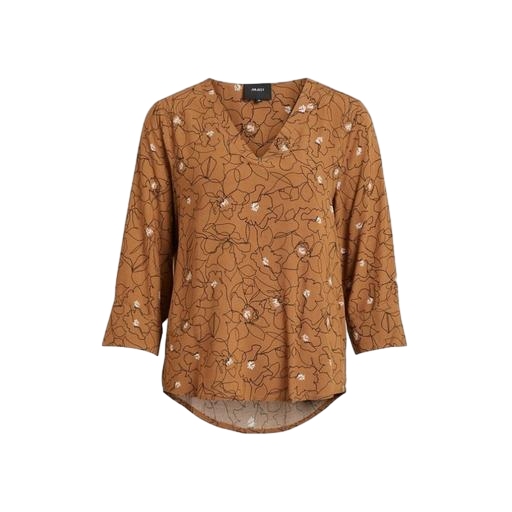
brown floral blouse, gold floral shirt, brown print shirt, white background